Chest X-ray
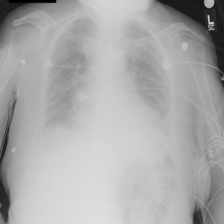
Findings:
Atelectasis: negative
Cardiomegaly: negative
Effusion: positive
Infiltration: positive
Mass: negative
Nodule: negative
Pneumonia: negative
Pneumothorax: negative
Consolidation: negative
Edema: negative
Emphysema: negative
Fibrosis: negative
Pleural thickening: negative
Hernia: negative